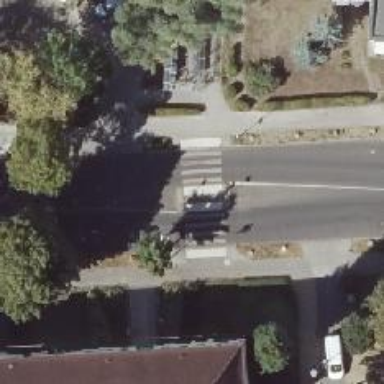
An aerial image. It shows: Marked footway crossing with zebra crossing. There is island present on the crossing.